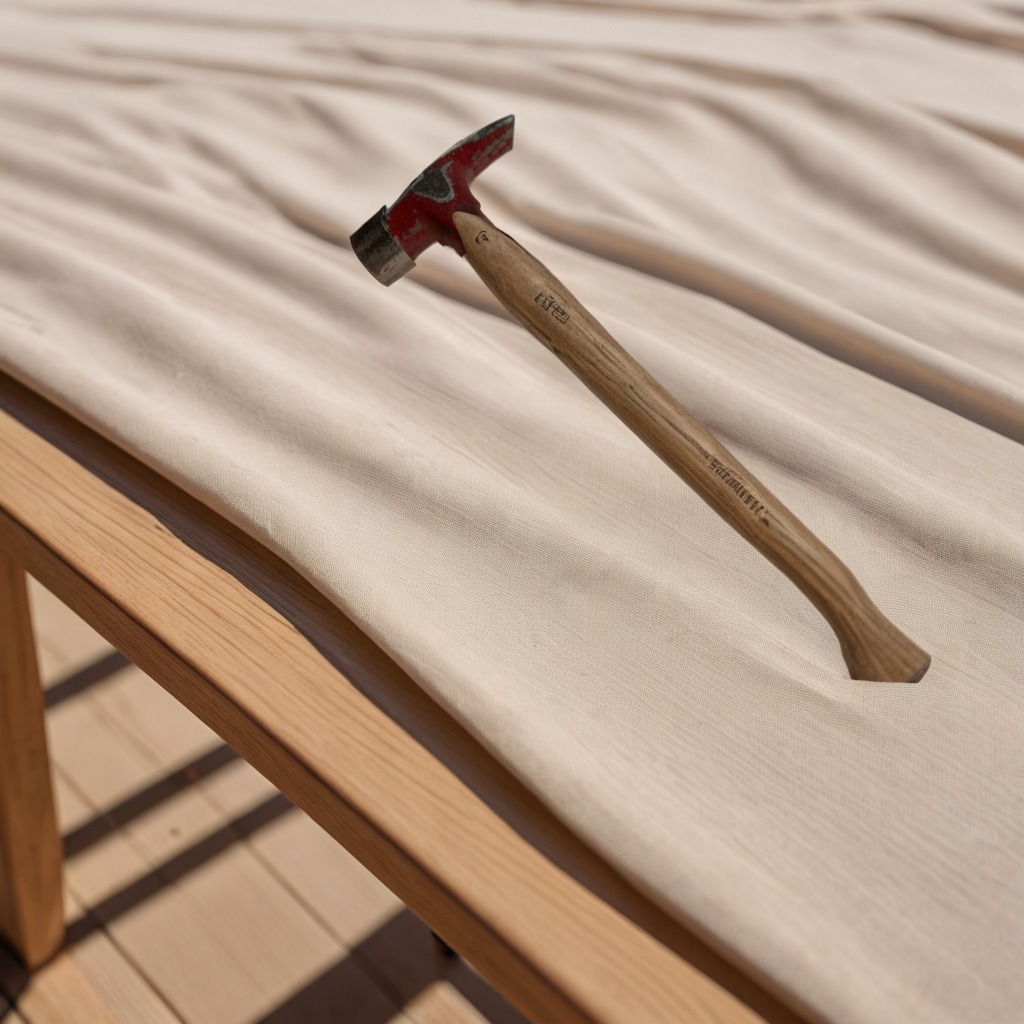
A hammer is lying on a wooden table in an outdoor workshop.